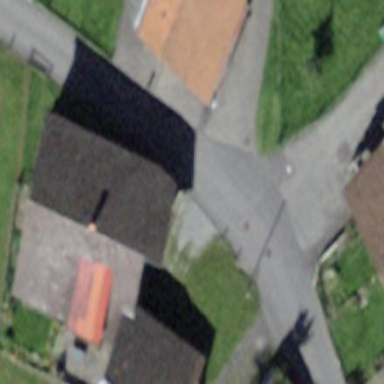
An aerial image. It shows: Residential building.